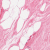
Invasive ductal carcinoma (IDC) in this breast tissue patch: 0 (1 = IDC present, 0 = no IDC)